Question: This page is to retrieve data and display in the page and enable user to edit the info.
at this moment i need to retrieve the data and display it in textbox.
as i also have to retrieve multiple data from data and display on each different text box.
my .cs code is as follows:
'''
foreach (DataRow dr in ChildImageDT.Rows)
{
myImage = new Images();
myImage.DateTaken = DateTime.Parse(dr["image_taken_dt"].ToString());
myImage.PlaceTaken = dr["image_taken_loc"].ToString();
myImage.DetailedInfo = dr["image_info"].ToString();
tableString += "<tr><td>Date Taken:</td>";
tableString += "<td><asp:TextBox ID="txtDateOfBirth">" + myImage.DateTaken + "</asp:TextBox>";
tableString += "<asp:CalendarExtender ID="CalendarExtender1" runat="server" CssClass="AjaxCalendar"";
tableString += "PopupButtonID="imgCalendar" PopupPosition="Right" TargetControlID="txtDateOfBirth" Format="MM/dd/yyyy"></asp:CalendarExtender>";
**tableString += "<asp:TextBoxWatermarkExtender ID="TextBoxWatermarkExtender1" runat="server" TargetControlID="txtDateOfBirth" WatermarkText="Month/Day/Year" WatermarkCssClass="watermarked"></asp:TextBoxWatermarkExtender>";**
tableString += "<asp:Image ID="imgCalendar" runat="server" ImageUrl="img/Button/calendar.png" Width="20px" /></td>";
**tableString += "<td rowspan=3 ><input type="button" class="right_content" title="" + " " + """;
tableString += "onClick ="location.href='ViewProfile.aspx?cid=" + "" + "'" ";
tableString += "style="background-size:100%; background:url('/img/missing%20children%20pictures/";**
tableString += "" + ".jpg')"/></td></tr>";
tableString += "<tr><td>Place Taken:</td>";
**tableString += "<td>" + textbox1.Text = myImage.PlaceTaken;**
tableString += "</td><td></td></tr>";
tableString += "<tr><td rowspan=3>Detailed Info:</td>";
tableString += "<td rowspan=3><input id="txtImageDetailedInfo" type="text">" + myImage.DetailedInfo + "</input></td><td></td></tr>";
tableString += "<tr><td><input id="SetProfilePicture" type="radio" /></td></tr>";
tableString += "<tr><td><input id="DeletePhoto" type="checkbox" /></td></tr>";
}
'''
the page should look like this :
where each photo as it own description and i need to retrieve all the images and data from

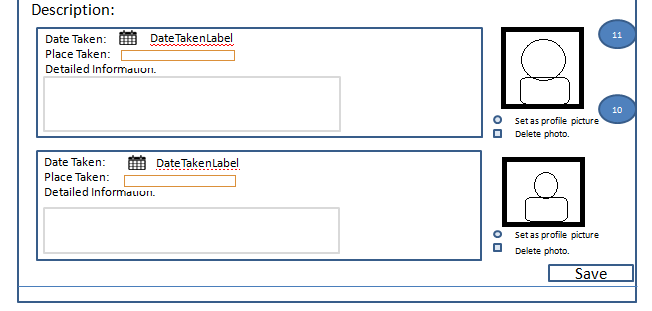
Answer: What for you need this? I thing you have a bad design of you application and the best solution of your issue its to use another method do display your data and controls. As I understand you - you need to display many repeater blocks of data, wich include your textboxes. Try to read about Repeater Control. For example, your problem will have next solution:
'''
<asp:Repeater ID="Repeater1" runat="server">
<ItemTemplate>
<table>
<tr>
<td>UserName:</td>
<td><asp:TextBox ID="txtName" runat="server" /></td>
</tr>
<tr>
<td>Image:</td>
<td><asp:TextBox ID="txtPassword" Text="<%#Eval("Password")%>" runat="server" /></td>
</tr>
<tr>
<td>Image:</td>
<td><asp:Image ID="TextBox1" ImageUrl="<%#Eval("ImgUrl")%>" runat="server" /></td>
</tr>
</table>
</ItemTemplate>
</asp:Repeater>
'''
And in code you can use your repeater like that:
'''
public partial class _Default : System.Web.UI.Page
{
private class User
{
public string Name { get; set; }
public string Password { get; set; }
public string ImageUrl { get; set; }
}
protected void Page_Load(object sender, EventArgs e)
{
var userList = new[] {
new User {Name = "user1", Password = "pass1", ImageUrl = "img1.jpg"},
new User {Name = "user2", Password = "pass2", ImageUrl = "img2.jpg"},
new User {Name = "user3", Password = "pass3", ImageUrl = "img3.jpg"},
};
Repeater1.DataSource = userList;
Repeater1.DataBind();
}
'''
}
Mor about Repeater you can read <URL>